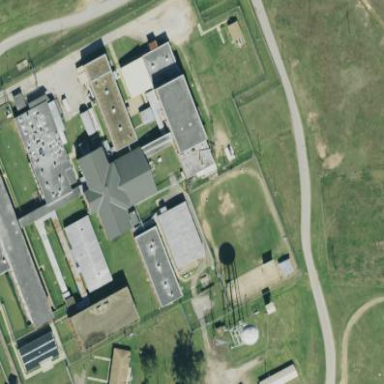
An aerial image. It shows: Prison with surrounding fence.